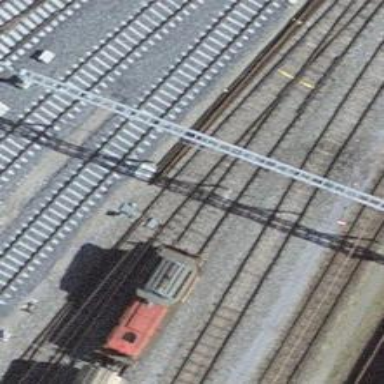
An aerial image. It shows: Railway switch.